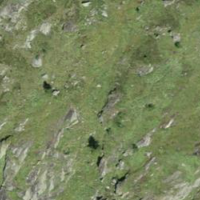
EUNIS habitat code: 26
Species observed at this site:
Rupicapra rupicapra